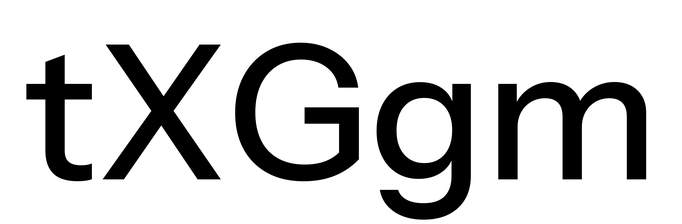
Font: InstrumentSans_Medium